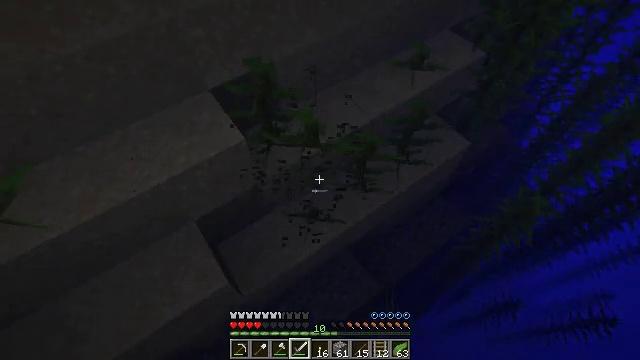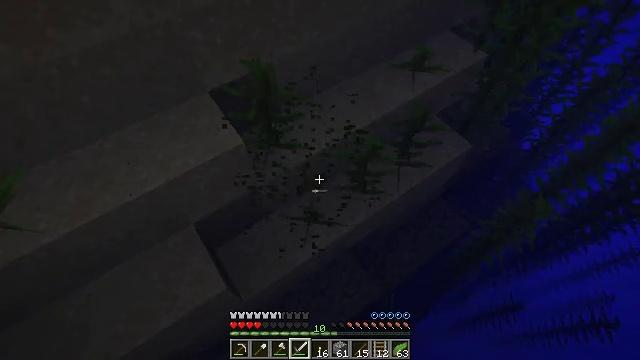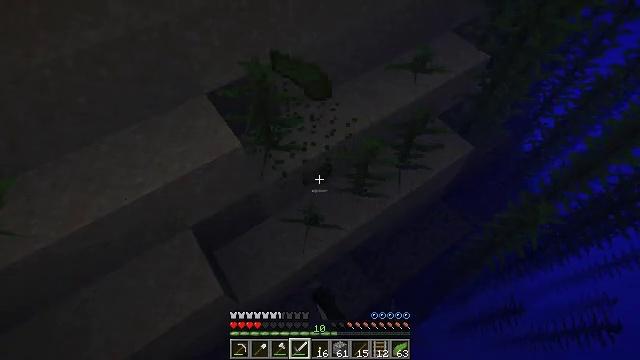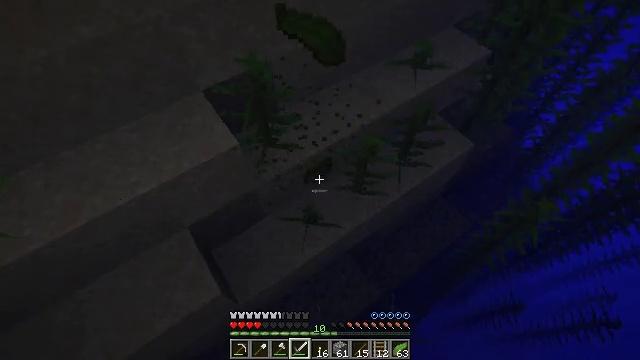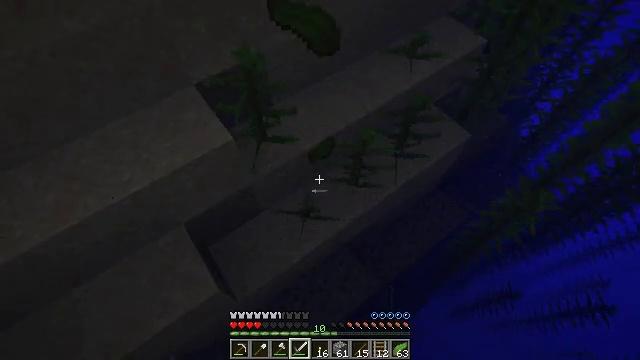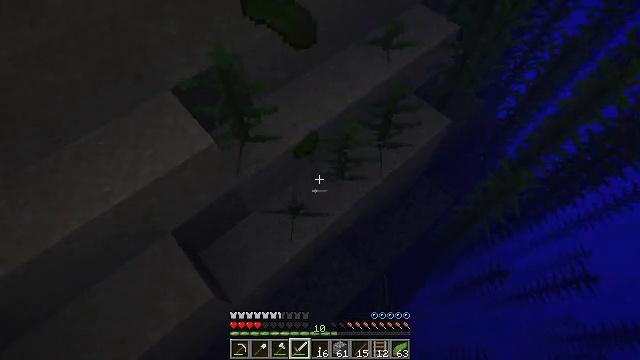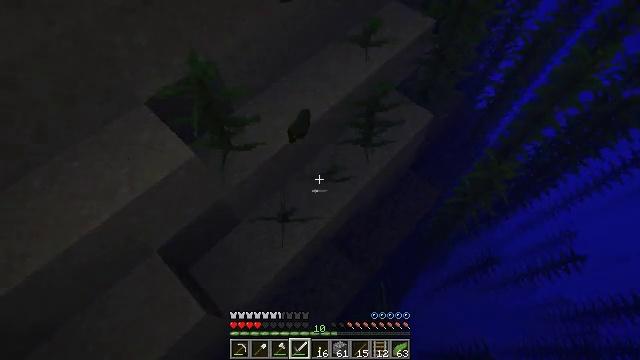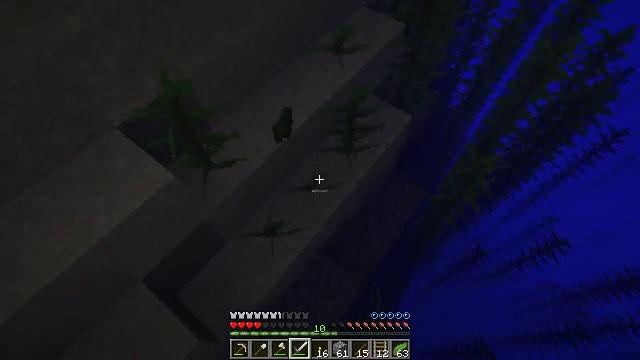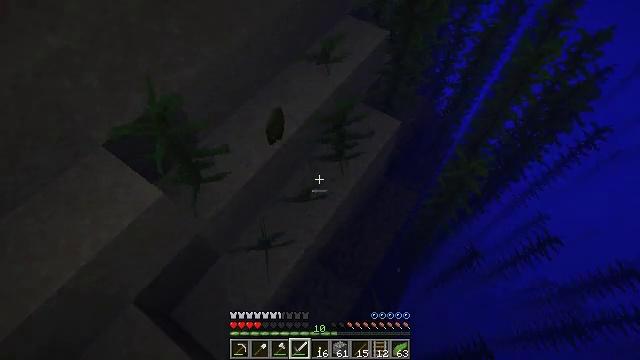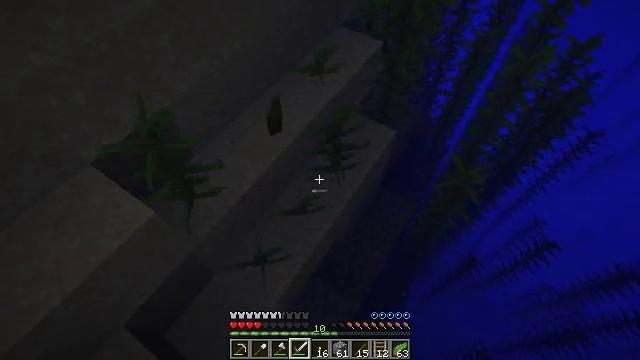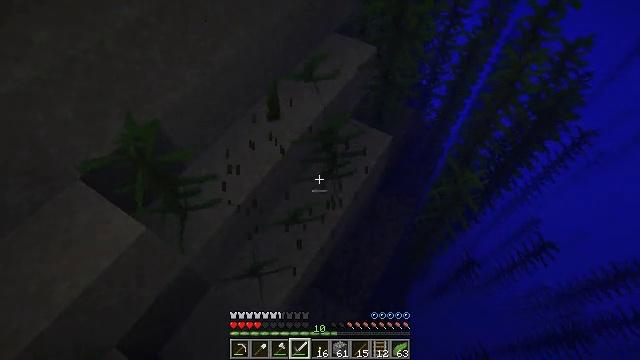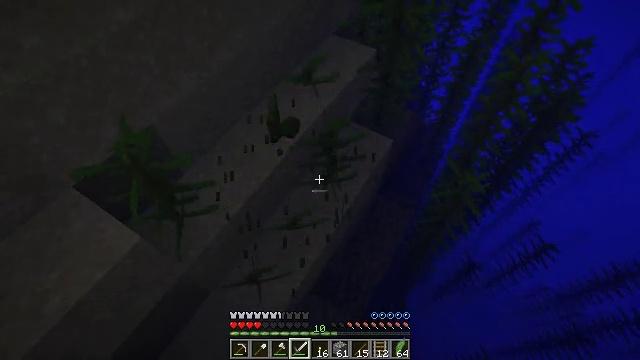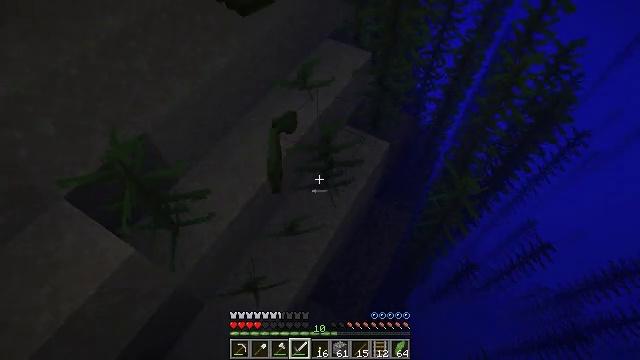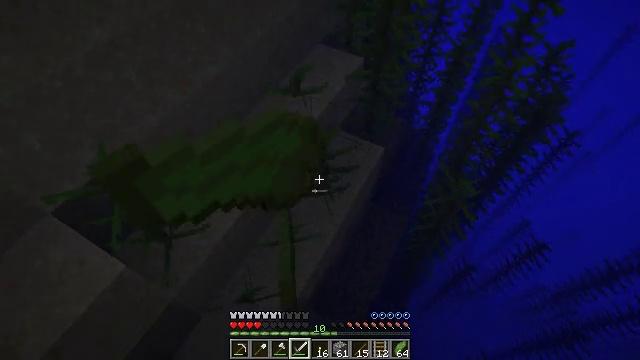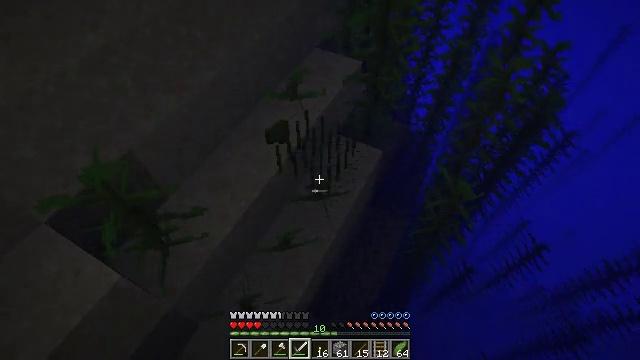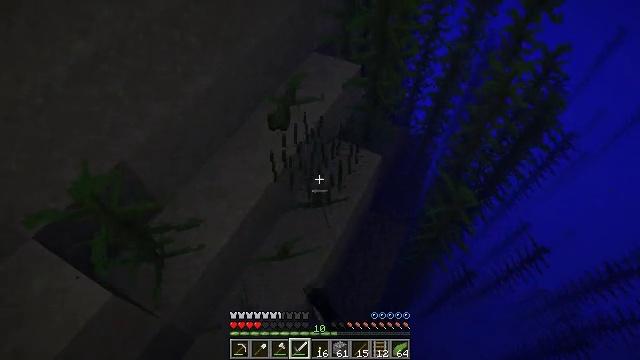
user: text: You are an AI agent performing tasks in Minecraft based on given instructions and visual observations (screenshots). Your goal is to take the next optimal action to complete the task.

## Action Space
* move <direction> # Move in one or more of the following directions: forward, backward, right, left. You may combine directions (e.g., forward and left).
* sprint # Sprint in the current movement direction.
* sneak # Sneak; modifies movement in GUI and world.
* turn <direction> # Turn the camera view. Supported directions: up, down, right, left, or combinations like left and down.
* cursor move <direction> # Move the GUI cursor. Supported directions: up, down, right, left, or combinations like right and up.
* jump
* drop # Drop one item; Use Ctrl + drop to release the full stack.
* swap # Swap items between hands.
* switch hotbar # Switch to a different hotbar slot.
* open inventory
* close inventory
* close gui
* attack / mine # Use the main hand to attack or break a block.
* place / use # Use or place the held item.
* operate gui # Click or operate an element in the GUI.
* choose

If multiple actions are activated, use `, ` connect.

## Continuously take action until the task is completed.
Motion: motion action
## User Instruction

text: Harvest kelp from the ocean.
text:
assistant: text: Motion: attack / mine
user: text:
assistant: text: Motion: attack / mine
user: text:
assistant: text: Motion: attack / mine
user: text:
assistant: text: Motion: turn right and down
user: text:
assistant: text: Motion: move forward, turn right
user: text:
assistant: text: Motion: move forward, turn right, attack / mine
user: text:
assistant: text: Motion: move forward, turn right and up, attack / mine
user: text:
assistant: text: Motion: move forward, turn right and up, attack / mine
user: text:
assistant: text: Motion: move forward, turn right and up
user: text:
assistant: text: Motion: move forward, turn right, attack / mine
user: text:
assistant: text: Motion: move forward, attack / mine
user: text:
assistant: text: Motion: move forward, turn right, attack / mine
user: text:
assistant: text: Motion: move forward, turn right
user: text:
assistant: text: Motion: move forward, attack / mine
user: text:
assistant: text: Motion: move forward, attack / mine
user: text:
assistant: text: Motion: move forward, turn right and up, attack / mine
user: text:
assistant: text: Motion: move forward, turn right and up, attack / mine
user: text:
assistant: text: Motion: move forward, turn right, attack / mine
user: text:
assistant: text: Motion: attack / mine